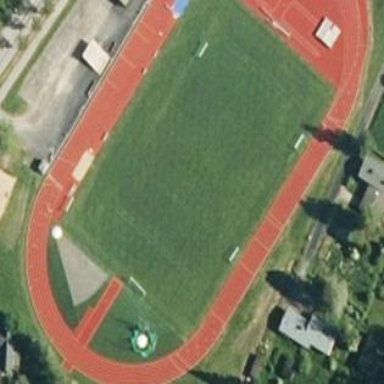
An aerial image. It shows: Athletics track located on leisure land.